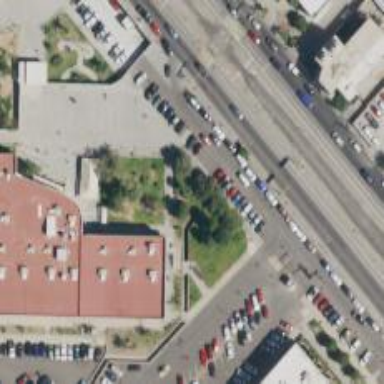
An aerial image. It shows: Civic building housing government office.